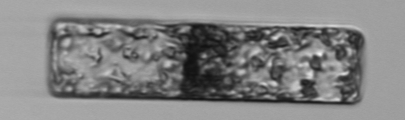
Label: Guinardia_flaccida